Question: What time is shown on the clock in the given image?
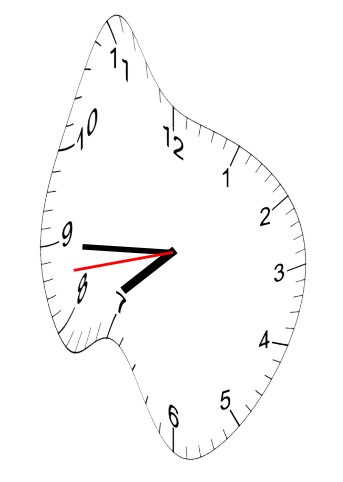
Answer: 07:44:43